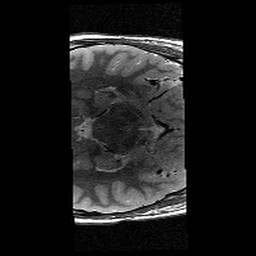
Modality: T2w
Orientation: axial
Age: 12
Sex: male
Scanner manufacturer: siemens
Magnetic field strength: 3 T
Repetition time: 9.23 s
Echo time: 0.067 s